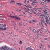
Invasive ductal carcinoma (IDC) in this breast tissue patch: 1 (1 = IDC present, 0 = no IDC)